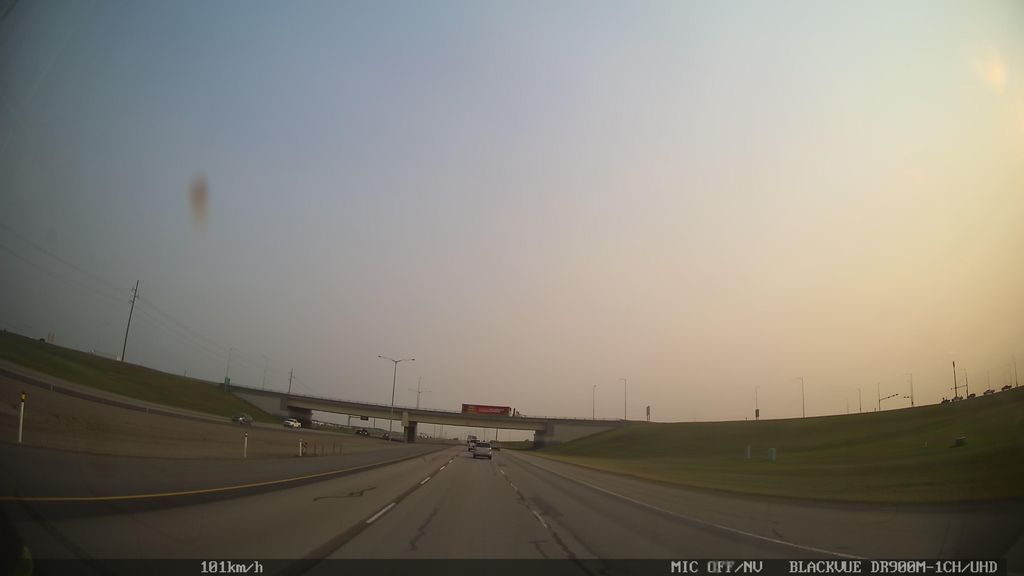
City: calgary